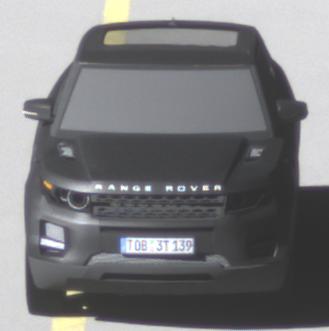
Make: Land Rover
Model: Range Rover Evoque 2.0 Si4
Detailed model: Range Rover Evoque (I)
Model produced from: 2011/08
Model produced until: 2013/11
Doors: 5
Color: gray
Road condition: dry road
Daytime: morning or afternoon
Contrast: high contrast